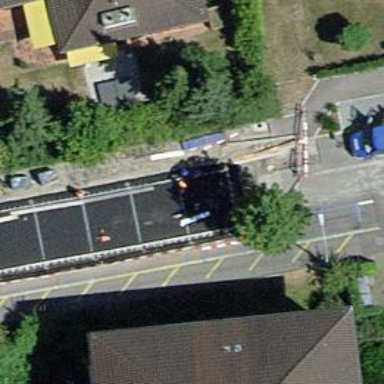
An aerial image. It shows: Platform for public transport and road usage.